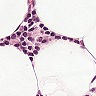
Metastatic tissue present: no